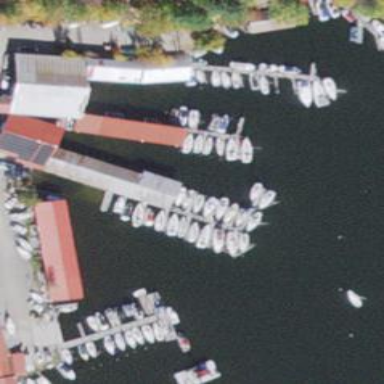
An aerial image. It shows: Pier with mooring facilities.